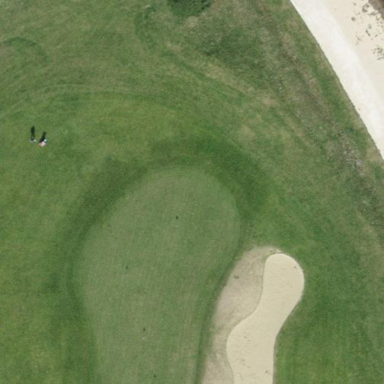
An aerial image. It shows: Golf green.